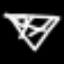
Label: diamond